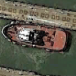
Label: Towing_vessel